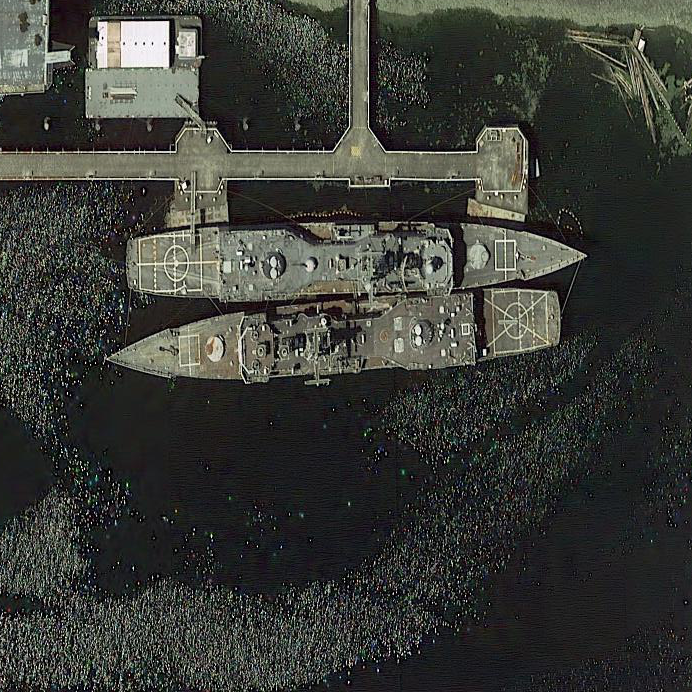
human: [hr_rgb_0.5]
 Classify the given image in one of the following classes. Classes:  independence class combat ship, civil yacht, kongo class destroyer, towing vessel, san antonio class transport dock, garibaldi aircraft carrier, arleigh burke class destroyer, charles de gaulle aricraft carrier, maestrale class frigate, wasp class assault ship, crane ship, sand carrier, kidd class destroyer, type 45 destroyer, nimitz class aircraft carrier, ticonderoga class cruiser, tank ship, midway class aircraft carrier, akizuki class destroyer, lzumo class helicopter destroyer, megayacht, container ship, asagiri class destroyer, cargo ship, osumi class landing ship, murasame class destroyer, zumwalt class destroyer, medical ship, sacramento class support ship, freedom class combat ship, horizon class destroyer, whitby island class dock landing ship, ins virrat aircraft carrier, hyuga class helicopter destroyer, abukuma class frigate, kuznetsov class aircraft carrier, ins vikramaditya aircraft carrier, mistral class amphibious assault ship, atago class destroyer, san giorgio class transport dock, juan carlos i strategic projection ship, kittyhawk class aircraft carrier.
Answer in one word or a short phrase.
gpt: Ticonderoga class cruiser